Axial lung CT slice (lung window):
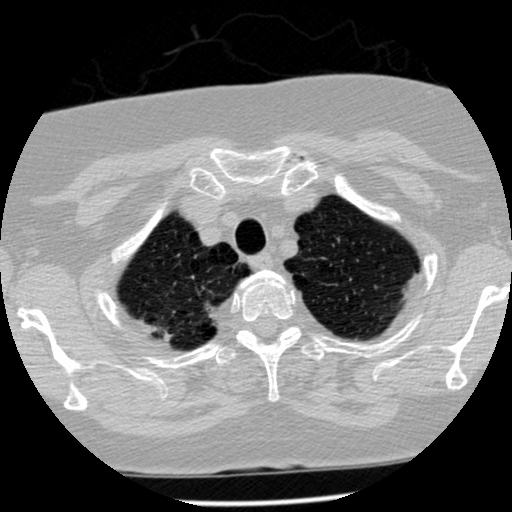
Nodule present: no